Question: I am trying to create Android where showing the user's location in Map-view.But when run this app it says "Can't Determinate Location" .I am in stuck .Can you help me with my code or a link to a guide on how to implement this correctly?
Here is my code:
'''
public class MyMapLocationActivity extends MapActivity {
private MapView mapView;
private MyLocationOverlay myLocationOverlay;
/** Called when the activity is first created. */
@Override
public void onCreate(Bundle savedInstanceState) {
super.onCreate(savedInstanceState);
// main.xml contains a MapView
setContentView(R.layout.main);
// extract MapView from layout
mapView = (MapView) findViewById(R.id.mapview);
mapView.setBuiltInZoomControls(true);
// create an overlay that shows our current location
myLocationOverlay = new FixedMyLocationOverlay(this, mapView);
// add this overlay to the MapView and refresh it
mapView.getOverlays().add(myLocationOverlay);
mapView.postInvalidate();
// call convenience method that zooms map on our location
zoomToMyLocation();
}
@Override
protected void onResume() {
super.onResume();
// when our activity resumes, we want to register for location updates
myLocationOverlay.enableMyLocation();
}
@Override
protected void onPause() {
super.onPause();
// when our activity pauses, we want to remove listening for location updates
myLocationOverlay.disableMyLocation();
}
/**
* This method zooms to the user's location with a zoom level of 10.
*/
private void zoomToMyLocation() {
GeoPoint myLocationGeoPoint = myLocationOverlay.getMyLocation();
if(myLocationGeoPoint != null) {
mapView.getController().animateTo(myLocationGeoPoint);
mapView.getController().setZoom(10);
}
else {
Toast.makeText(this, "Cannot determine location", Toast.LENGTH_SHORT).show();
}
}
@Override
protected boolean isRouteDisplayed() {
return false;
}}
'''
FixedMyLocationOverlay.java
'''
public class FixedMyLocationOverlay extends MyLocationOverlay {
private boolean bugged = false;
private Drawable drawable;
private Paint accuracyPaint;
private Point center;
private Point left;
private int width;
private int height;
public FixedMyLocationOverlay(Context context, MapView mapView) {
super(context, mapView);
}
@Override
protected void drawMyLocation(Canvas canvas, MapView mapView,
Location lastFix, GeoPoint myLocation, long when) {
if(!bugged) {
try {
super.drawMyLocation(canvas, mapView, lastFix, myLocation, when);
} catch (Exception e) {
// we found a buggy phone, draw the location icons ourselves
bugged = true;
}
}
if(bugged) {
if(drawable == null) {
accuracyPaint = new Paint();
accuracyPaint.setAntiAlias(true);
accuracyPaint.setStrokeWidth(2.0f);
drawable = mapView.getContext().getResources().getDrawable(R.drawable.ic_maps_indicator_current_position);
width = drawable.getIntrinsicWidth();
height = drawable.getIntrinsicHeight();
center = new Point();
left = new Point();
}
Projection projection = mapView.getProjection();
double latitude = lastFix.getLatitude();
double longitude = lastFix.getLongitude();
float accuracy = lastFix.getAccuracy();
float[] result = new float[1];
Location.distanceBetween(latitude, longitude, latitude, longitude + 1, result);
float longitudeLineDistance = result[0];
GeoPoint leftGeo = new GeoPoint((int)(latitude*1e6), (int)((longitude-accuracy/longitudeLineDistance)*1e6));
projection.toPixels(leftGeo, left);
projection.toPixels(myLocation, center);
int radius = center.x - left.x;
accuracyPaint.setColor(0xff6666ff);
accuracyPaint.setStyle(Style.STROKE);
canvas.drawCircle(center.x, center.y, radius, accuracyPaint);
accuracyPaint.setColor(0x186666ff);
accuracyPaint.setStyle(Style.FILL);
canvas.drawCircle(center.x, center.y, radius, accuracyPaint);
drawable.setBounds(center.x - width/2, center.y - height/2, center.x + width/2, center.y + height/2);
drawable.draw(canvas);
}
}}
'''
In manifest file i add below this:
'''
<uses-permission android:name="android.permission.ACCESS_NETWORK_STATE" />
<uses-permission android:name="android.permission.INTERNET" />
<uses-permission android:name="com.google.android.providers.gsf.permission.READ_GSERVICES" />
<uses-permission android:name="android.permission.WRITE_EXTERNAL_STORAGE" />
<!-- Required to show current location -->
<uses-permission android:name="android.permission.ACCESS_COARSE_LOCATION" />
<uses-permission android:name="android.permission.ACCESS_FINE_LOCATION" />
'''

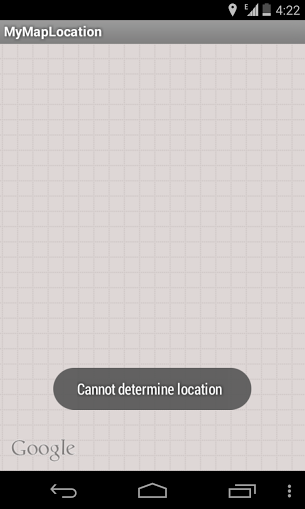
Answer: Below link could be useful, it worked for me:
<URL>
The above link explains 2 things,
1. How to implement Google map version 2 in Android.
2. How to implement location listener to determine user location.
The overall code shows how to get your current location using NETWORK_PROVIDER and display it by a marker on Google map. Your device need to have Google map installed and internet connection to run properly. The below code is the most important part to determine user location when he changes his position:
'''
@Override
public void onLocationChanged(Location location) {
map.clear();
MarkerOptions mp = new MarkerOptions();
mp.position(new LatLng(location.getLatitude(), location.getLongitude()));
mp.title("my position");
map.addMarker(mp);
map.animateCamera(CameraUpdateFactory.newLatLngZoom(
new LatLng(location.getLatitude(), location.getLongitude()), 16));
}
'''